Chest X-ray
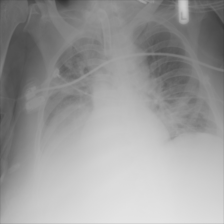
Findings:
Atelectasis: positive
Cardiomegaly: negative
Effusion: negative
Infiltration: positive
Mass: negative
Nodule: negative
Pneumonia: positive
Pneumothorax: negative
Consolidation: negative
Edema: negative
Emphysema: negative
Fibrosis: negative
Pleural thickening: negative
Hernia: negative